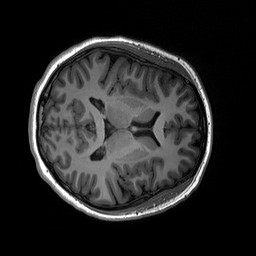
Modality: T1w
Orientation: axial
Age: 26
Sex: female
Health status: healthy
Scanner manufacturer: siemens
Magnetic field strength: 3 T
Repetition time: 2.3 s
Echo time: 0.00236 s